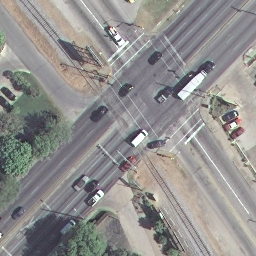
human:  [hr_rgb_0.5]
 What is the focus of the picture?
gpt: intersection